Question:
I have been seeing this error for the past couple of days. I am not able to make any further deliveries because of this.
This happened when I tried to deliver some dlls and exes(binary files) form my stream to the main stream. The delivery failed because ClearCase cannot merge binary files.
I am not able to "Resume the Delivery" or "Cancel the delivery".
The same error crops up all the time.
I tried to look into the Integration view and found the binary files "hijacked". I undid the hijack. But that too did not solve the issue.
Any help would be appreciated.
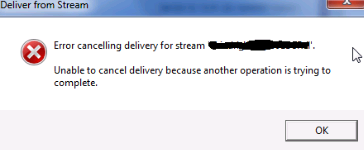
Answer: You cannot cancel a deliver which is in its complete step.
What you can do is to:
- - -
You can get the current deliver activity by going (in a shell) at the root directory of your target view and typing:
'''
cleartool lsact -cact
'''
Use the result to list all the versions currently delivered:
'''
cleartool describe -l activity:deliver.xxxx@\yourPVob
'''
Some of those will be in checkout ('grep CHECKEDOUT' to filter them)
Note that for binary file, you can define a special merge type: see "<URL>".
Pending that, you might have to make some "red arrow" between source and destination versions of each not-merged binaries, and copy them manually from source to destination.
See "<URL>".